Brain MRI, t1w sequence, axial 2D slice.
Patient: age 34, sex F, weight 90 kg, height 1.9 m
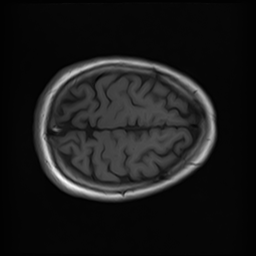